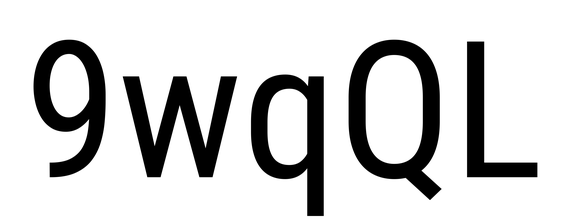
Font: Roboto_Condensed_Regular